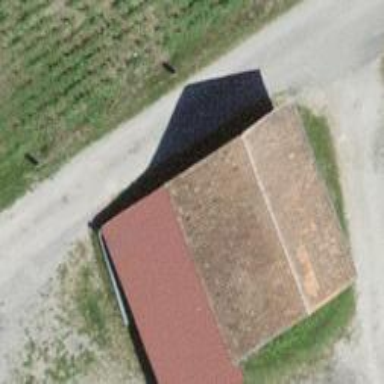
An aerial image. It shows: Barn.